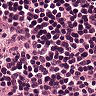
Metastatic tissue present: no